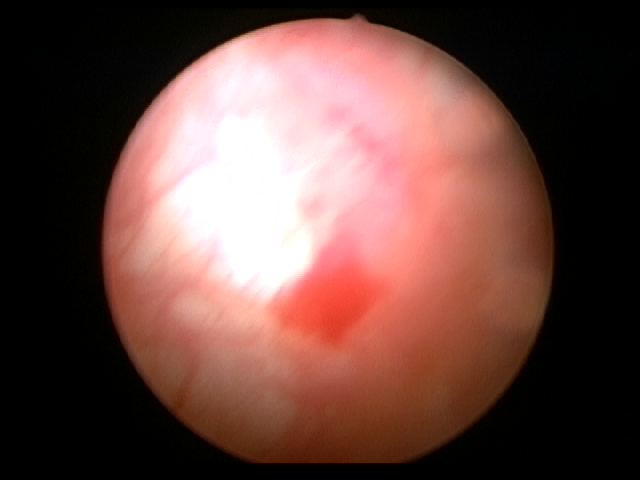
Modality: WLC
Class: Non-malignant
Subclass: InflammationNOS
Lesion: L1
Morphology: Non-papillary
Bladder cancer association: No